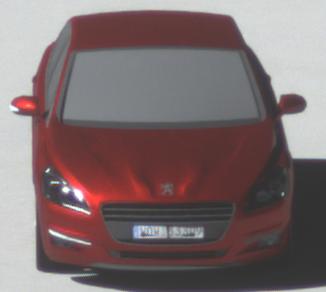
Make: Peugeot
Model: 508 120 VTi
Detailed model: 508 (I) Limousine
Model produced from: 2011/03
Model produced until: 2014/05
Doors: 4
Color: red
Road condition: dry road
Daytime: morning or afternoon
Contrast: high contrast